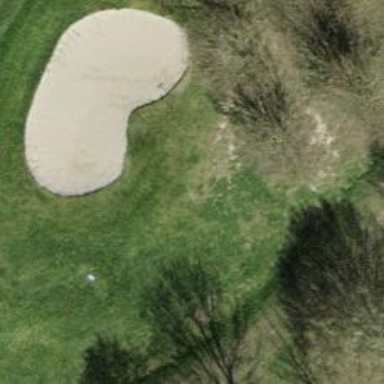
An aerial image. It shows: Sandy area is golf bunker.